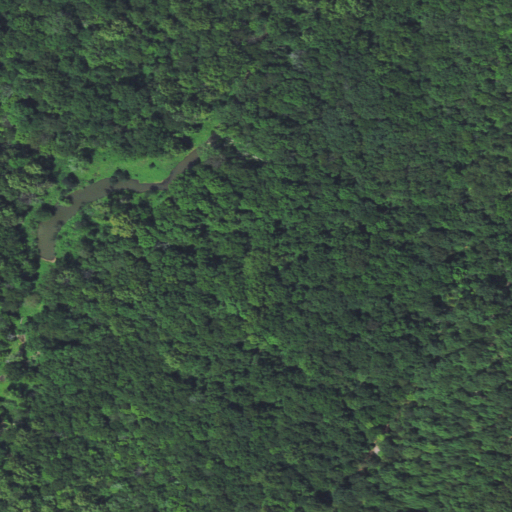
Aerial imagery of valley in Oklahoma named Manes Hollow containing deciduous forest and woody wetlands